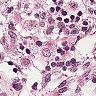
Metastatic tissue present: no